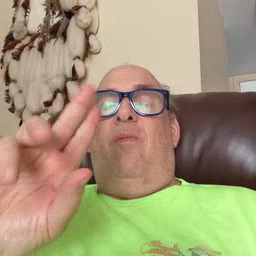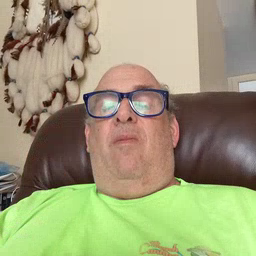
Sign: no